Question: I'm using the Jekyll CMS
The header has a basic structure
'''
<div class="top">
</div>
<div class="header-wrapper">
<div class="header-left"><img src="/assets/images/lawmen1.png" alt="Law and Lawson Attorney at Law Lawyers City State"></div>
<div class="header-right">
<ul>
<li><i class="fa fa-location-arrow fa-2x"></i>250 W. Main Street Suite 2510<br>City, State 90210</li>
<li><i class="fa fa-mobile fa-2x"></i>(555) 555-555</li>
<li><i class="fa fa-fax fa-2x"></i><PHONE></li>
</ul>
</div>
</div>
'''
And here is the css
'''
@import '1-tools/-tools-index';
.top{
width:100%;
height: 30px;
background-color: #1A1A1A;
}
.header-wrapper{
@include outer-container;
padding-bottom: 2.5em;
.header-left{
@include span-columns(4);
height: 200px;
img{
display:block;
margin: 0 auto;
padding: 2.8em;
height:285px;
width:325px;
}
}
.header-right{
margin-top:2.5em;
height: 200px;
@include span-columns(8);
ul{
li{
font-family: Garamond;
color: grey-color-dark;
font-size: 1.1em;
}
}
i{
padding:0.2em;
height: 50px;
width:50px;
color: #d3bc5f;
}
}
}
'''

So, you can see that I've not purposefully used 'float: left' in the css.
However, you can see in the screenshot of inspect element that Jekyll has generated 'float: left' in the main.scss
Is the syntax that I'm using in the css affecting this? Such as . .
'''
<div class = "outside">
<div class = "left"></div>
<div class = "right"></div>
</div
.outside {
.left {
}
.right {
}
}
'''
Is it okay to nest the css like that?
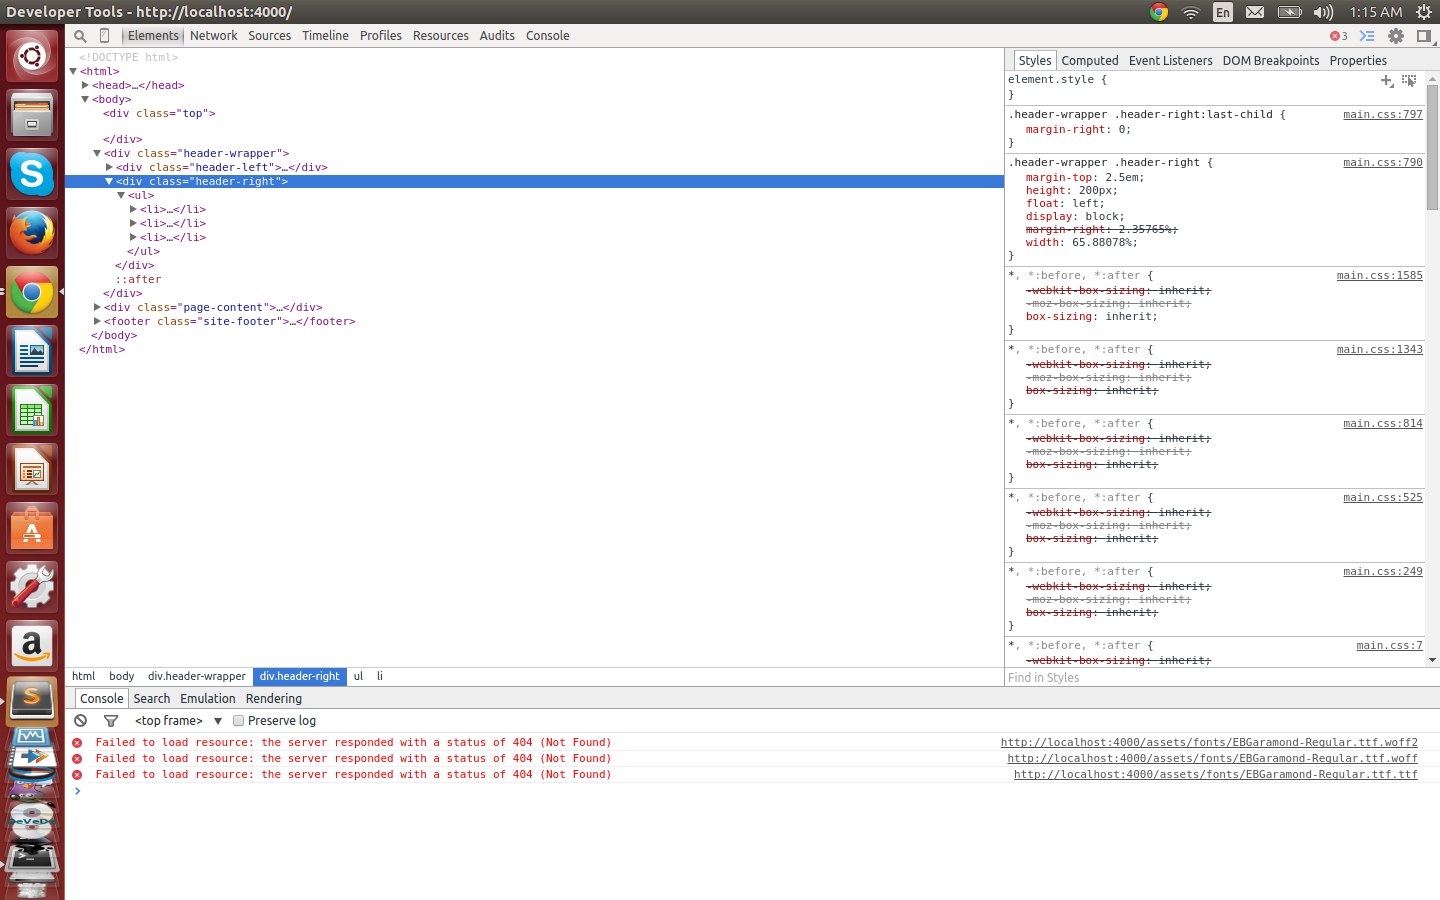
Answer: This come from the file.
By reading the doc we learn that we can remove the 'float' and the display property to 'table-cell' by doing a :
'''
@include span-columns(8, 'table');
'''